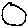
Label: moon